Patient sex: M
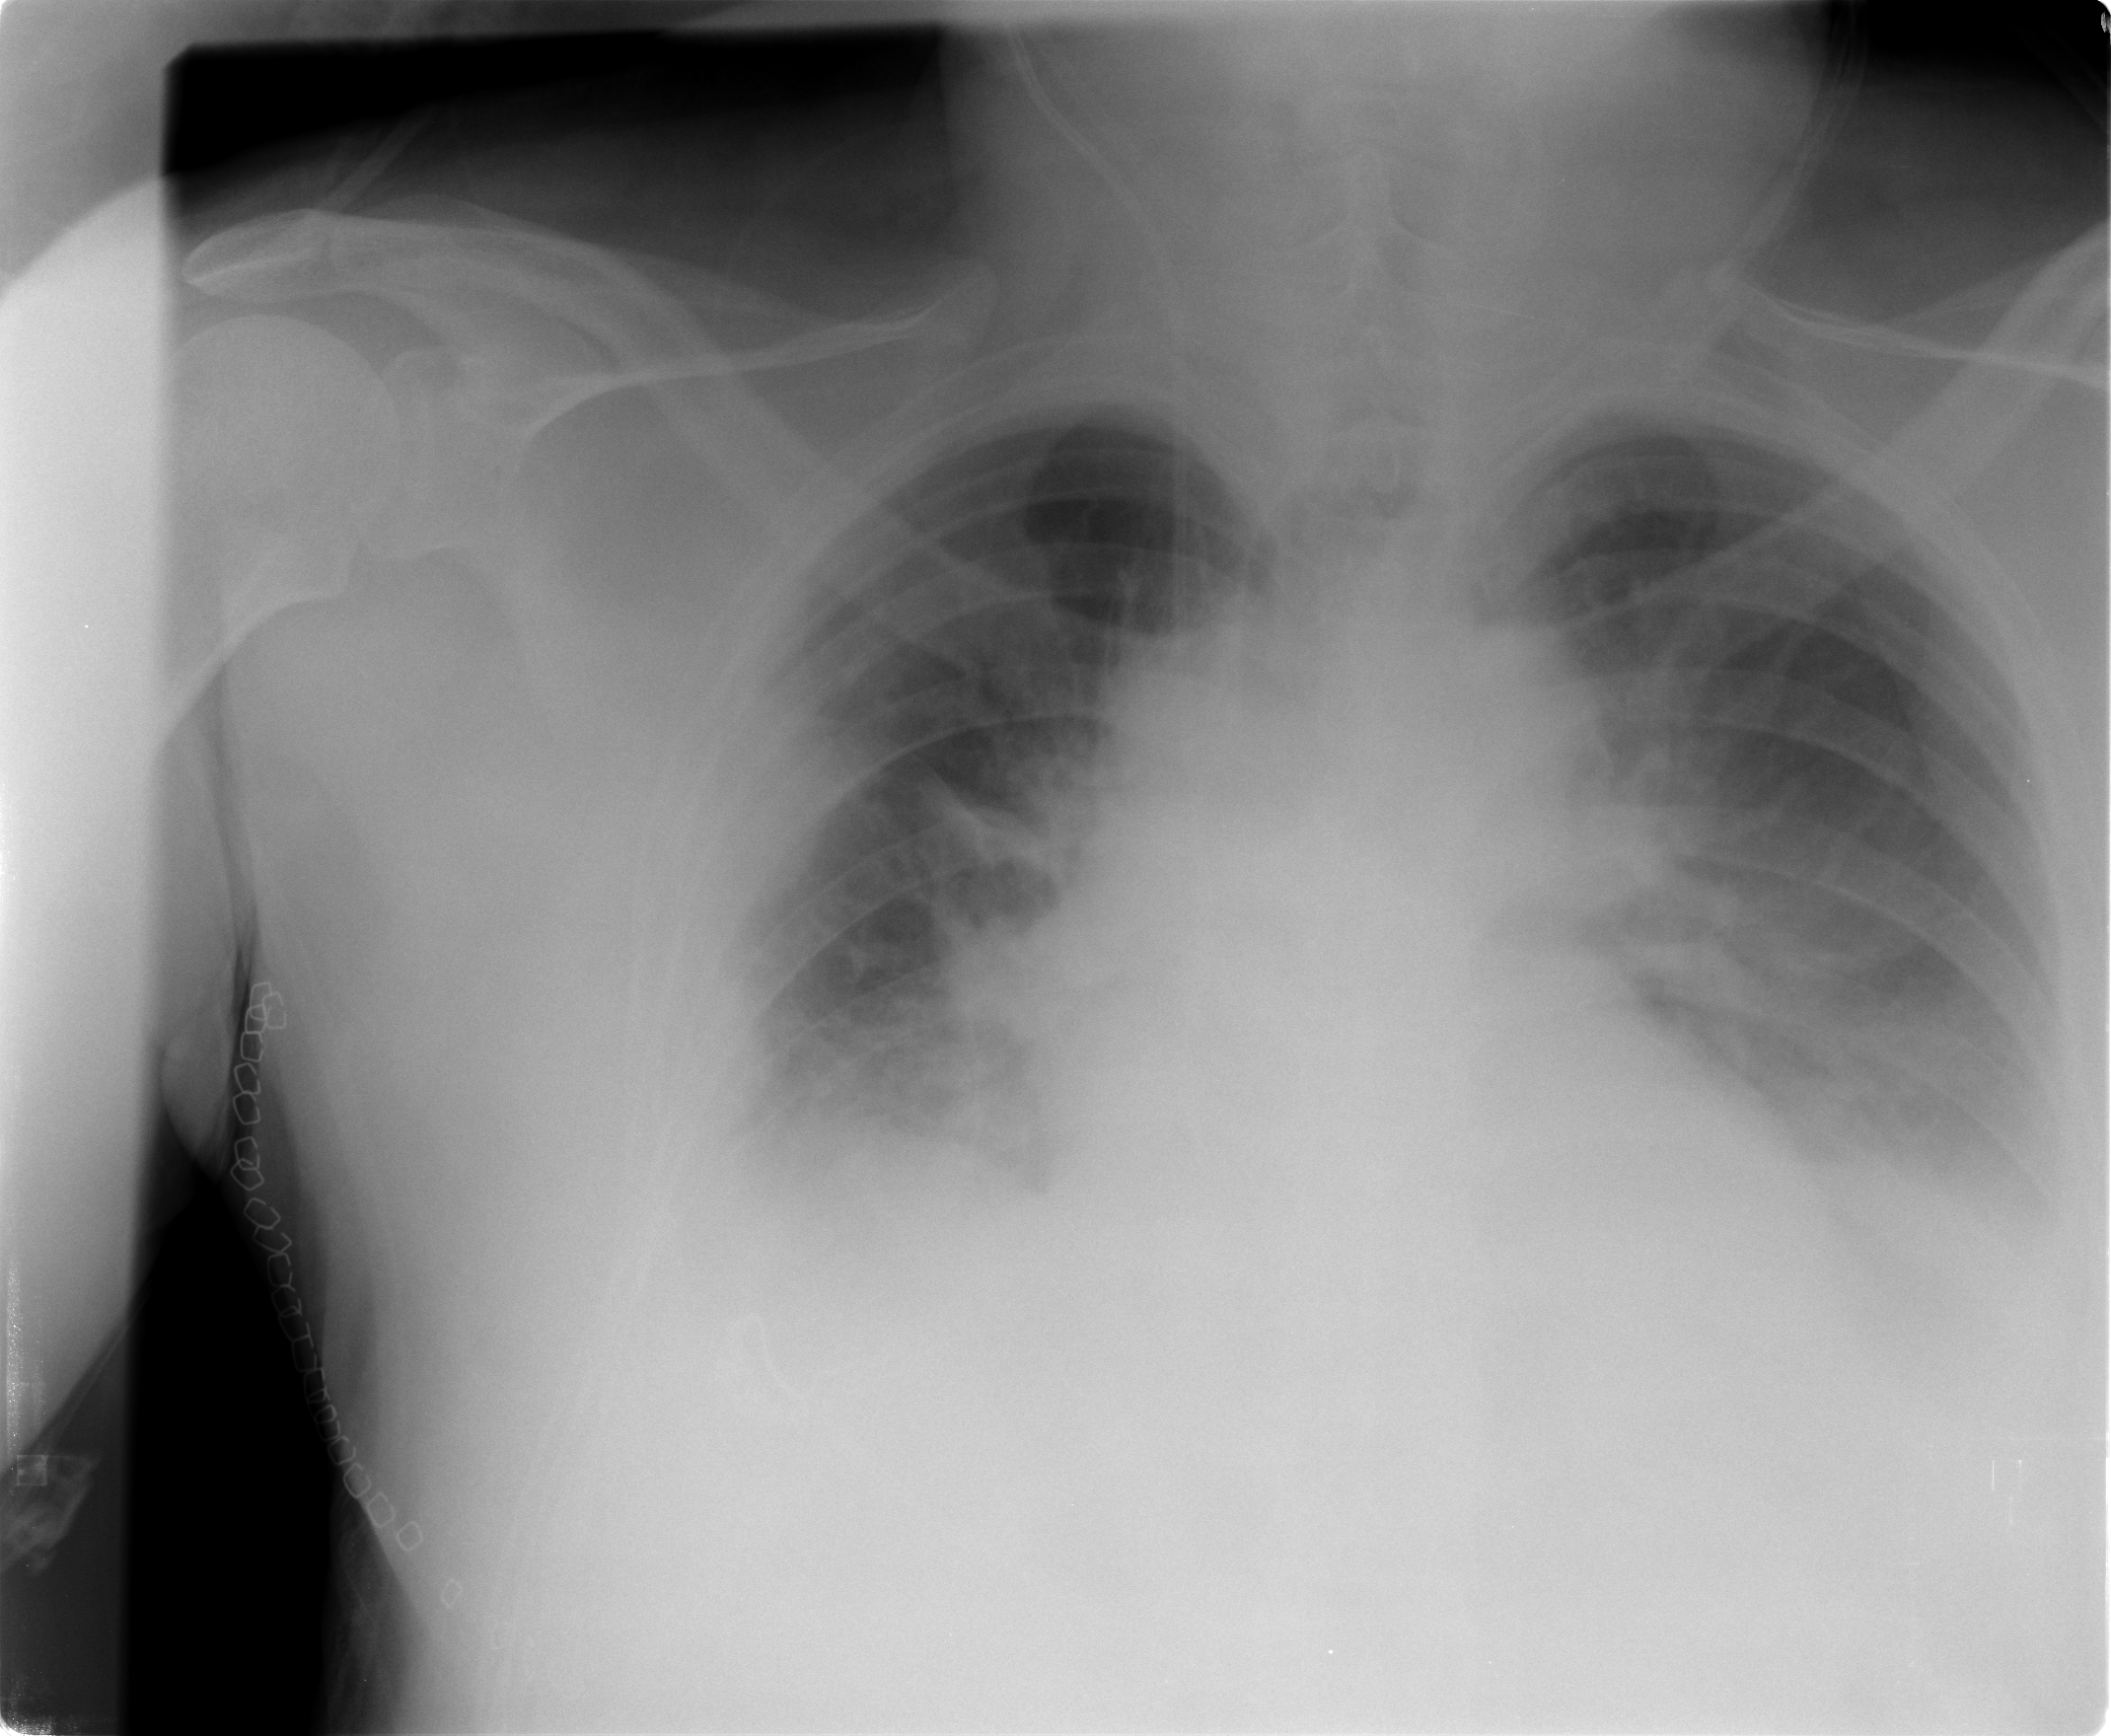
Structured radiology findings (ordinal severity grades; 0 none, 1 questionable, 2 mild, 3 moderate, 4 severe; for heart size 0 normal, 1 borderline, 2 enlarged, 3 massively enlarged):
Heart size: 0
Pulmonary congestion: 0
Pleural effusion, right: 2
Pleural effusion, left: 2
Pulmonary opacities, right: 0
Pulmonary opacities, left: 0
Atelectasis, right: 2
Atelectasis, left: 2